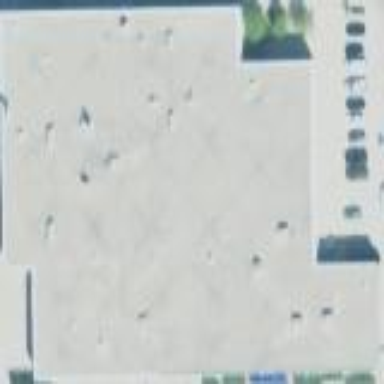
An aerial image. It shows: Building.